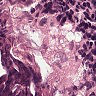
Metastatic tissue present: no